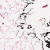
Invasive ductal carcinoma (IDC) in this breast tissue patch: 0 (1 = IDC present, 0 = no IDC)